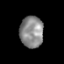
Tissue: prostate
Cell type: T cells
Senescence score: 0.3423
Nuclear area (px): 716
Mean DAPI intensity: 138.971